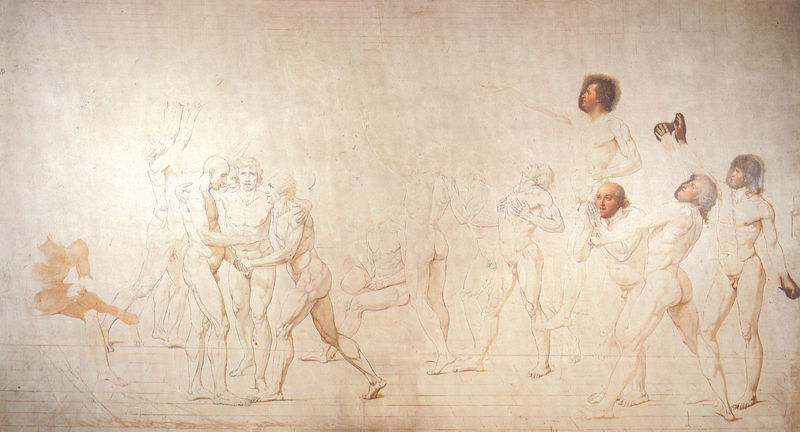
Titel: Le Serment du Jeu de paume, Der Ballhausschwur
Künstler: Jacques Louis David
Standort: Versailles
Institution: Musée National du Château de Versailles et de Trianon
Schlagwörter: akt, gemälde, gruppe, hand, kopf, kämpfer, körper, mann, nackt, weiß, akte, aquarell, menschen, bewegung, braun, brust, frankreich, geste, grau, hell, holz, kreide, köpfe, männer, profil, rücken, schwarz, skizze, szene, zeichnung, beige, malerei, tanz, gesichter, anatomie, arme, gesicht, stehen, tragen, gesten, hände, portrait, porträt, gehen, boden, haare, pose, sitzend, stehend, drei, klassizismus, personen, beine, füße, gesäß, papier, haltung, studie, farbe, grafik, graphik, linien, dielen, figuren, karikatur, muskeln, sport, nackte, collage, gruppen, posen, spiel, umarmen, nacktheit, tusche, antike, revolution, koloriert, bleistift, entwurf, mythologie, bildnisse, portraits, unterzeichnung, fleck, kollage, studien, übungen, pergament, gestus, dramatik, unfertig, entwürfe, skizzen, david, emotionen, lavierung, versailles, perrücken, vorzeichnung, projekt, pathos, coloriert, gladiatoren, stände, vertikal, hockend, fertig, positionen, montage, ballhausschwur, athleten, tanzend, jacques louis david, davinci, musklen, halbfertig, liniuen, menschen köpfe